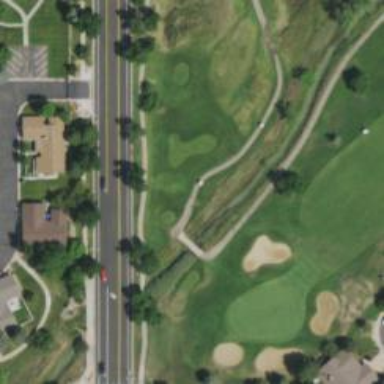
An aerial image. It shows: Service road on bridge designated as golf cart path.